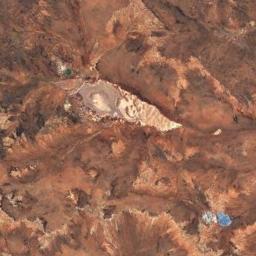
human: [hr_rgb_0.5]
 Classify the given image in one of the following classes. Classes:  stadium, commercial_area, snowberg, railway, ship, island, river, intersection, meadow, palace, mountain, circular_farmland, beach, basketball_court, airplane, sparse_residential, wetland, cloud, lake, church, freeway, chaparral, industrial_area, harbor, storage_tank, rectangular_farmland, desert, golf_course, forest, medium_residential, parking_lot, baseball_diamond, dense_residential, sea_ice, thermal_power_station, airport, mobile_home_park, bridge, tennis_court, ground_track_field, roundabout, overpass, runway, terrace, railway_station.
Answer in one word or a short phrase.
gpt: desert